Question: I have a text file containing a 30,000-line
I want to search for two numbers designated in the text file ...
And the results I get is a whole line .....
This is an example of the way the search and display the results ...
Please help me, because I need it very badly
An example of the text to be searched inside

Desired results
<URL>
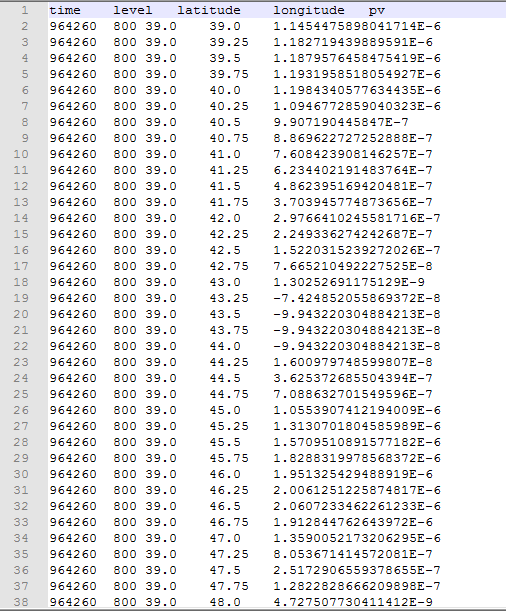
Answer: Something like the below could work. What it does is, loops through your file line at a time and uses an IF statement to test if it meets the requirements. Then once you find the line, return it or do what you want with it and then exit the for loop if found.
'''
For Each line As String In File.ReadLines("file.txt")
If line.Contains("Here put the first number") AndAlso line.Contains("Here put the second number")
'you found the line, now return the line
Exit For 'Once you found the line exit the loop, as it will continue reading the file
End If
Next
'''
Also this information could have found by googling how to read in a file. <URL> This link can help you understand whats happening.